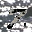
Label: 7